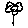
Label: flower